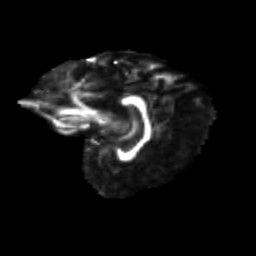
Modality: FA
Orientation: sagittal
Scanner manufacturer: siemens
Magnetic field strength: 3 T
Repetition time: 9.2 s
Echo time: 0.084 s